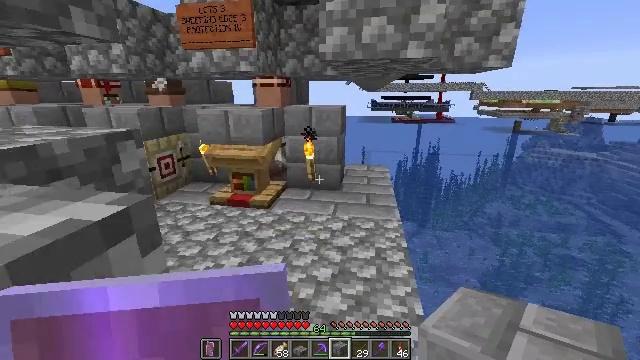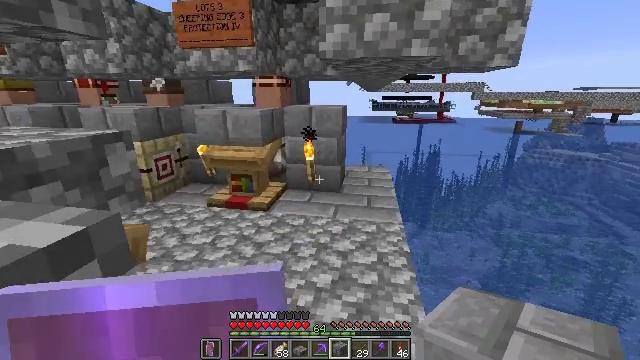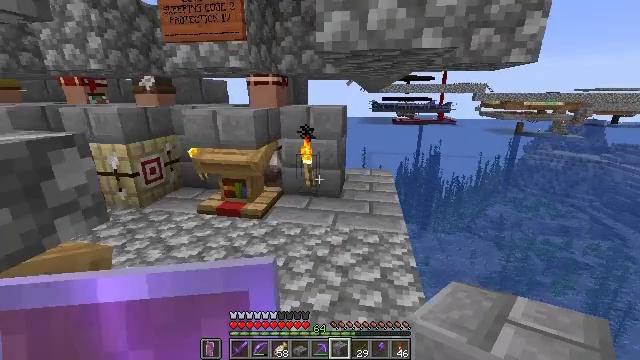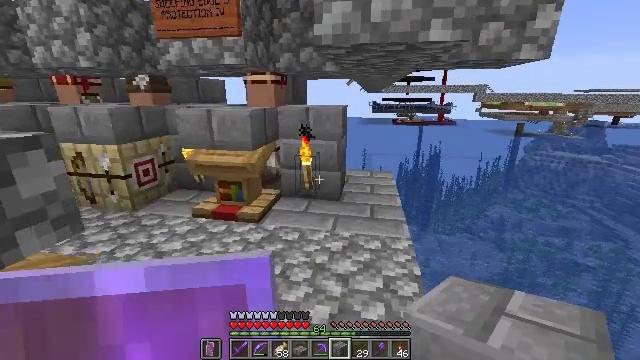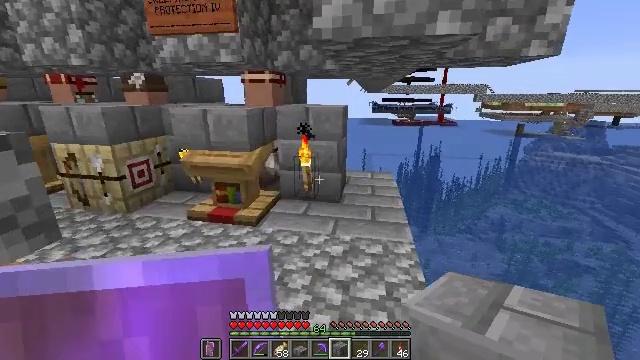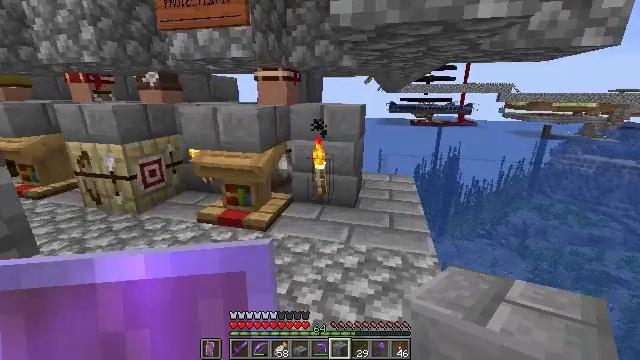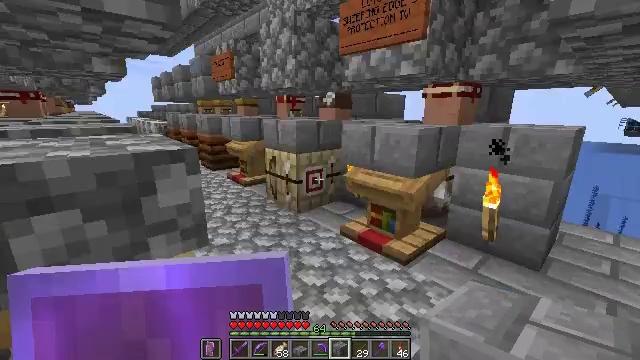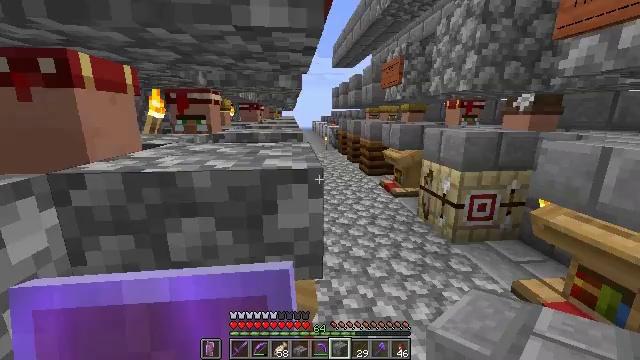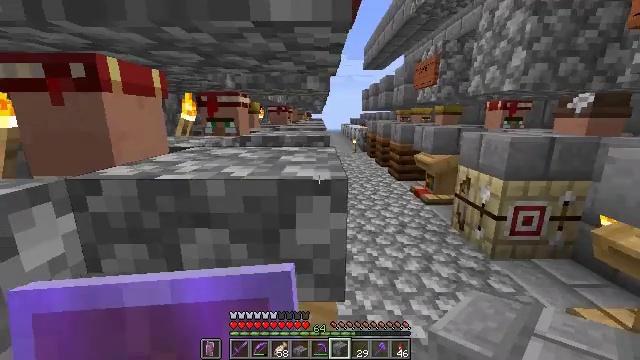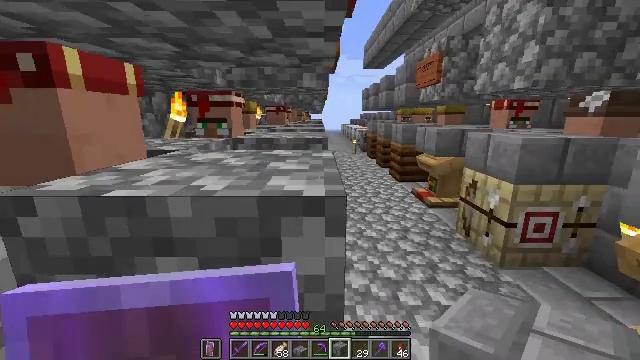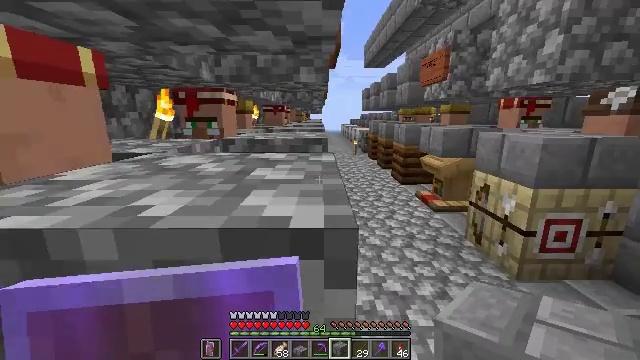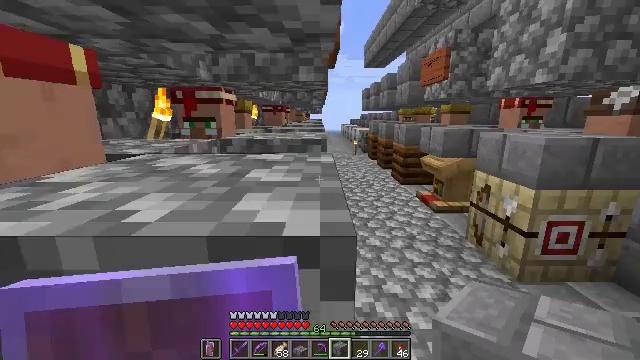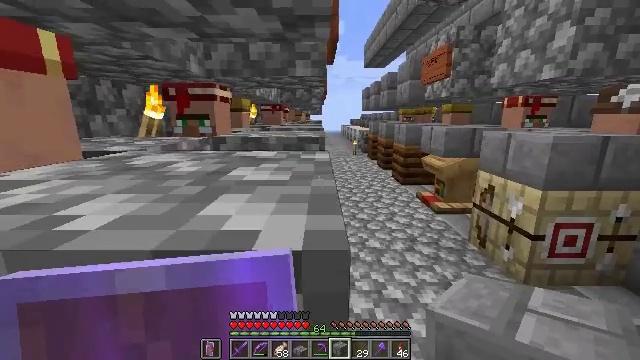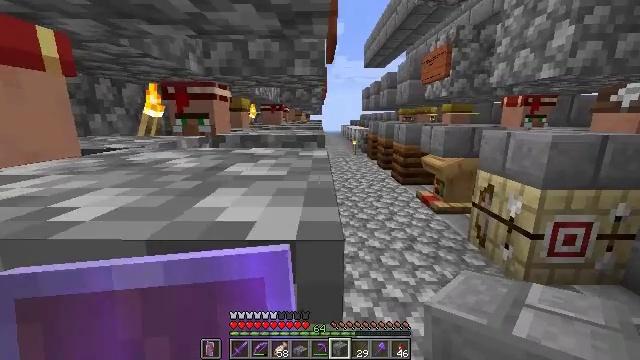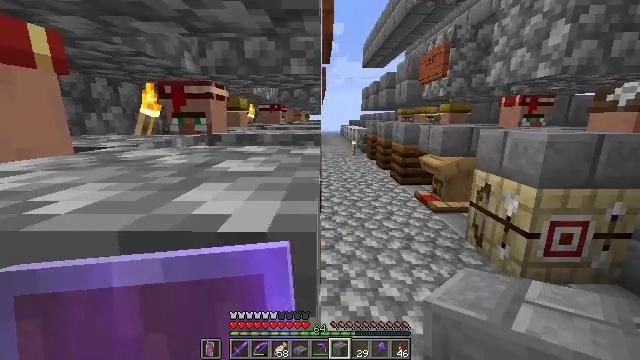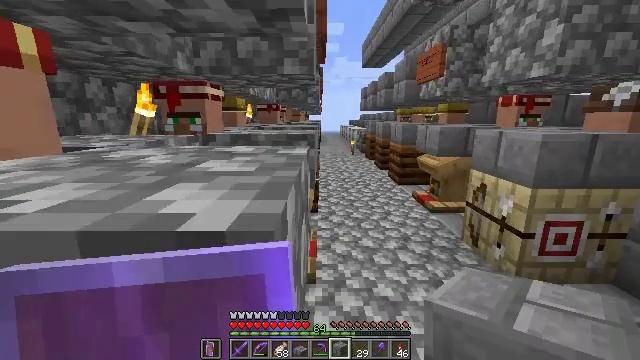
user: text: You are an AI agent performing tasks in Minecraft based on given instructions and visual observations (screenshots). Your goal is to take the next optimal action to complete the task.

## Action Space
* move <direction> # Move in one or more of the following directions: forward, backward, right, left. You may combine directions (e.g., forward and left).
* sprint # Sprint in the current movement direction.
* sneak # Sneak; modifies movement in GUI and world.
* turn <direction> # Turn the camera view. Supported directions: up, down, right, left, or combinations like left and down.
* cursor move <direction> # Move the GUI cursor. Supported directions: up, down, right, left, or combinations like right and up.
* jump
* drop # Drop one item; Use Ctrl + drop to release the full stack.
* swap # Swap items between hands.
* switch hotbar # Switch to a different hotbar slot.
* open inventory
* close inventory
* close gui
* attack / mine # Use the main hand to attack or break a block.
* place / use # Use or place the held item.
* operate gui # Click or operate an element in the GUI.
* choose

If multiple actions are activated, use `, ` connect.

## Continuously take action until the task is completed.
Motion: motion action
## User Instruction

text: Gather the blast furnace into your inventory.
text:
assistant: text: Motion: move forward
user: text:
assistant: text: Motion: move forward
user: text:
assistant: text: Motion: move forward
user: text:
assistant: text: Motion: move forward
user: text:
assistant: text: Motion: move forward, turn left
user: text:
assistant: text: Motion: move forward, turn left and up
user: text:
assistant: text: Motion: move forward, turn left and up
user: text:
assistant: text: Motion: move forward, turn left
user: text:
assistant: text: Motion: move forward
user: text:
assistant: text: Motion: move forward
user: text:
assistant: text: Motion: move forward
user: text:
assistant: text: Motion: move forward
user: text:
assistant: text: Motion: move forward
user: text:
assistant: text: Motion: move forward and move right
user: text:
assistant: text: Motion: move forward and move right
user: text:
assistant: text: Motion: move forward and move right
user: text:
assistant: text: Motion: move forward and move right
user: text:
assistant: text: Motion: move forward and move right
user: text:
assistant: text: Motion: move forward and move right
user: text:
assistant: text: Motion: move forward and move right
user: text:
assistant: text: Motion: move forward
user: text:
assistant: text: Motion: move forward
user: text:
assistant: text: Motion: move forward
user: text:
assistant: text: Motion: move forward
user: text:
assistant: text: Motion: move forward
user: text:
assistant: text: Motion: move forward
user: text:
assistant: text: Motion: move forward, turn left
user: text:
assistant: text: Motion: move forward, turn left
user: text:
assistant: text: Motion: move forward
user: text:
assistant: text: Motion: move forward